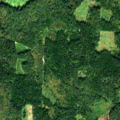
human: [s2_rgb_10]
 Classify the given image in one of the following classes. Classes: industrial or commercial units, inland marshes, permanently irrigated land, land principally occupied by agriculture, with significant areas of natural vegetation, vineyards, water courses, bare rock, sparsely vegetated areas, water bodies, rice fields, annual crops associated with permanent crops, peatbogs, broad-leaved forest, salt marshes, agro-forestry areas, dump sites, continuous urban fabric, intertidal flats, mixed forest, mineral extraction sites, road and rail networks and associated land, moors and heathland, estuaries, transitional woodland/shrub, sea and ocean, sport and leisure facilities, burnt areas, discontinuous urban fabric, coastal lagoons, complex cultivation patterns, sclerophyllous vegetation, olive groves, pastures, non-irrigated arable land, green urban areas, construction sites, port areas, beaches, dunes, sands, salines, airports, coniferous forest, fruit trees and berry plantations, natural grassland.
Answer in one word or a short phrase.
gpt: coniferous forest, mixed forest, transitional woodland/shrub